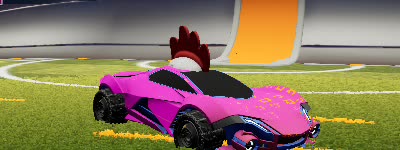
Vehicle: werewolf